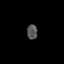
Tissue: skin
Cell type: Epithelial cells
Senescence score: 0.2457
Nuclear area (px): 150
Mean DAPI intensity: 84.4